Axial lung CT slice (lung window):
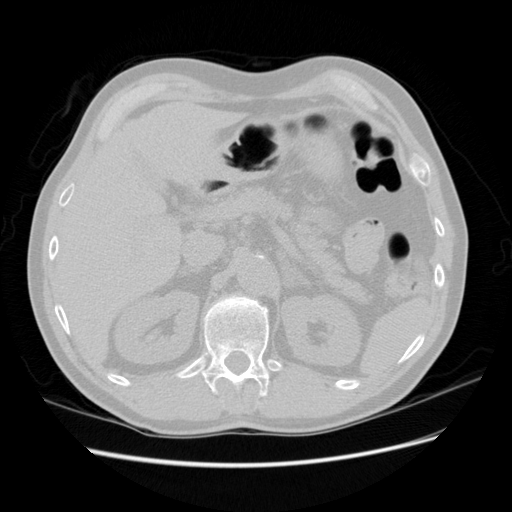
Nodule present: no